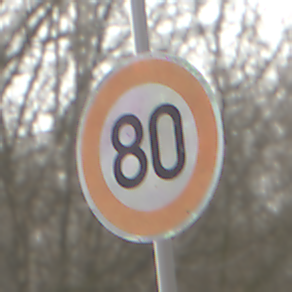
Verkehrszeichen: Geschwindigkeit80
Umgebung: Outdoor, Nature
Tageszeit: MorningAfternoon
Wetter: PartlyCloudy
Licht: Natural
Jahreszeit: Winter
Kontrast: MediumContrast